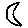
Label: moon